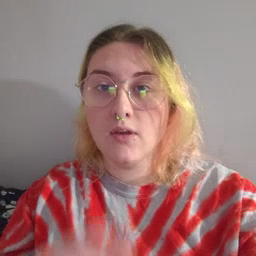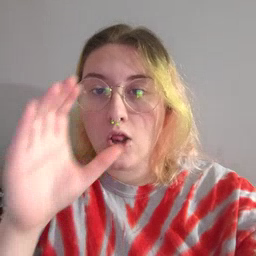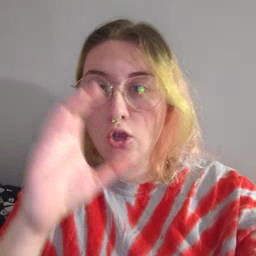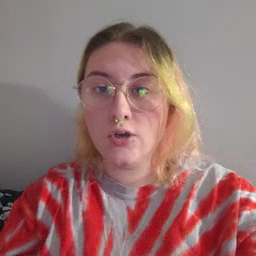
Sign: look